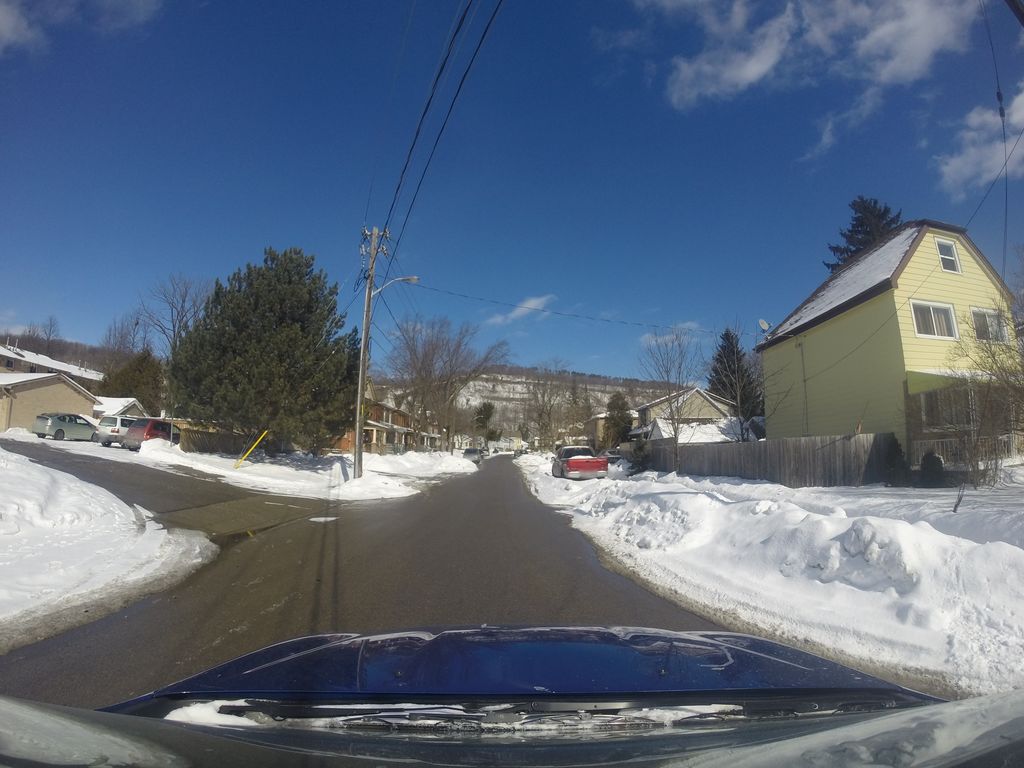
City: hamilton